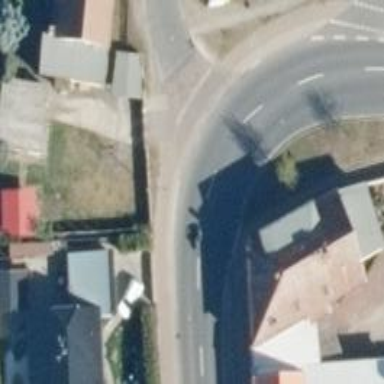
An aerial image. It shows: Path with sidewalk for cycling.